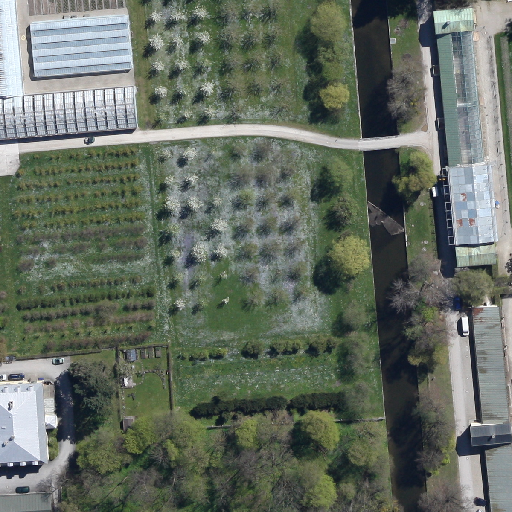
Referring expression: paved road